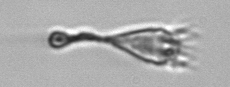
Label: Paratontonia_gracillima